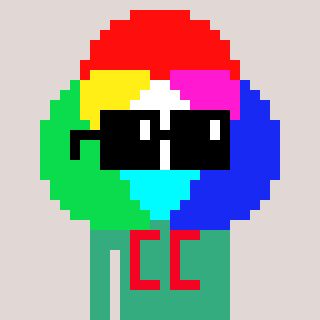
a pixel art character with square black sunglasses, a color circle-shaped head and a teal-colored body on a warm background